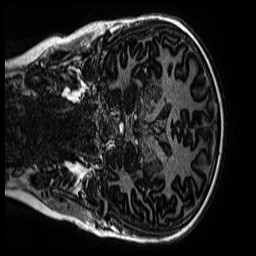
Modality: MP2RAGE
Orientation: coronal
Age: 13
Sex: female
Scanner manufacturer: siemens
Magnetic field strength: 3 T
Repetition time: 4 s
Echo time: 0.00299 s